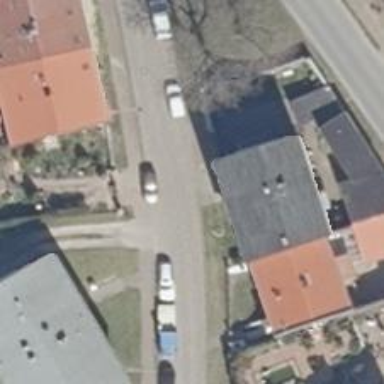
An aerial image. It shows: Residential road with sidewalk on the left.